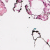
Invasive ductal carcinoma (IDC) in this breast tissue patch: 0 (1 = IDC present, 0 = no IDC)